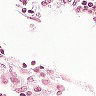
Metastatic tissue present: no